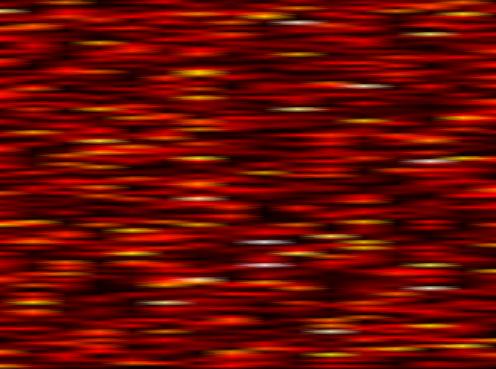
Label: FBMC